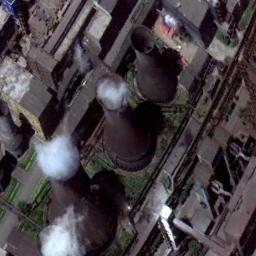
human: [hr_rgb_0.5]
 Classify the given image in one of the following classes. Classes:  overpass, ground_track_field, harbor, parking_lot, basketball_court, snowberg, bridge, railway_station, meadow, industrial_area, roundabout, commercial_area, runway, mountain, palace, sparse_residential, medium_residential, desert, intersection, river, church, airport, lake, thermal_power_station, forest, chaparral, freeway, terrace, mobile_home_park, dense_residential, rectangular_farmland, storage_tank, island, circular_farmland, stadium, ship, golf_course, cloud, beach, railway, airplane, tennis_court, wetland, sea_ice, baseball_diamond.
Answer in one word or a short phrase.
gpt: thermal_power_station